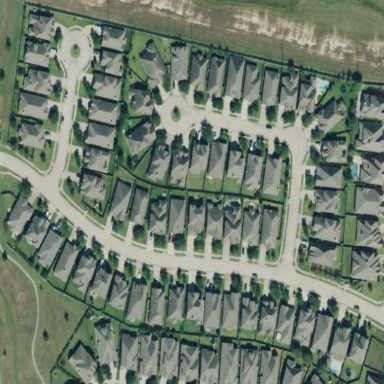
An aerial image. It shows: Single-family residential area in neighborhood setting.